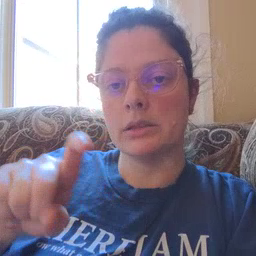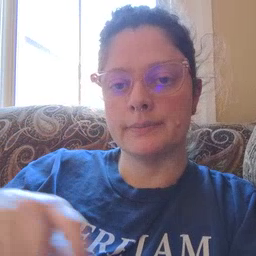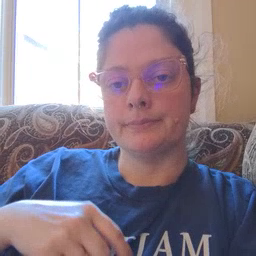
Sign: closet